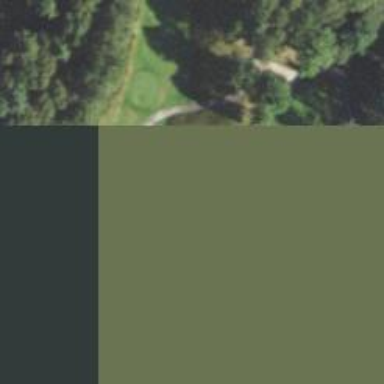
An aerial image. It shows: Golf hole.